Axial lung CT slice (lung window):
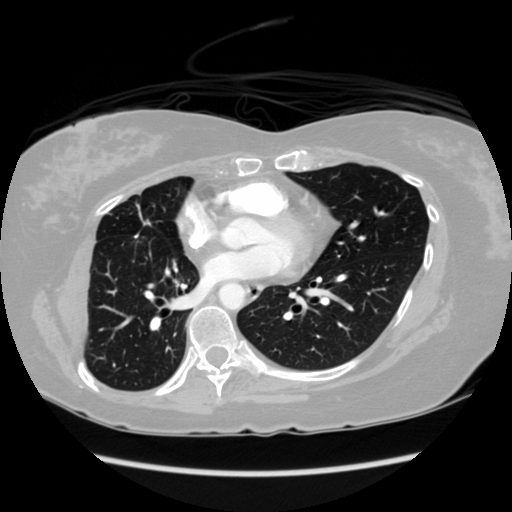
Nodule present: no